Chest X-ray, AP view. Patient: 51 years old, sex M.
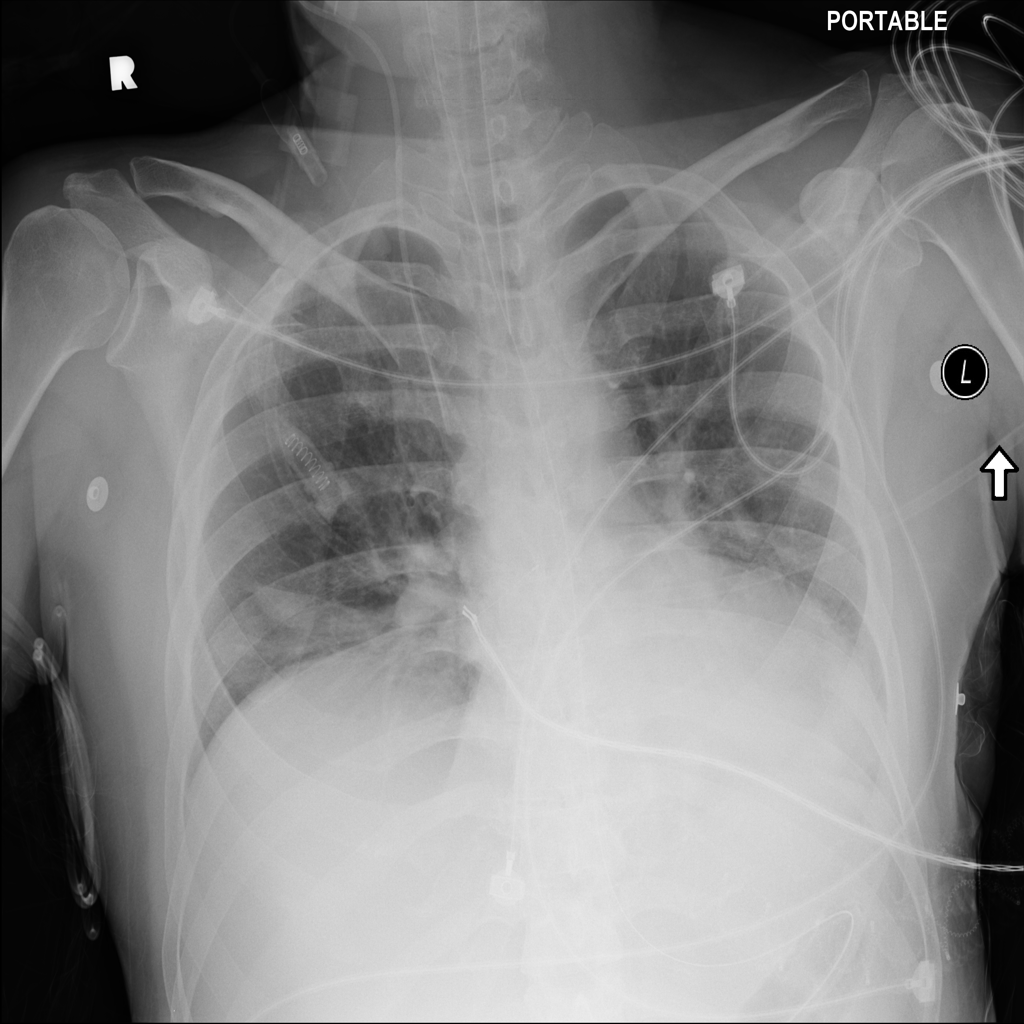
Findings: Atelectasis, Consolidation